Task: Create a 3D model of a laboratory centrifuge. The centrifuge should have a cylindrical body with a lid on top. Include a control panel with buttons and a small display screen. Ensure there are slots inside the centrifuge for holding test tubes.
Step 574:
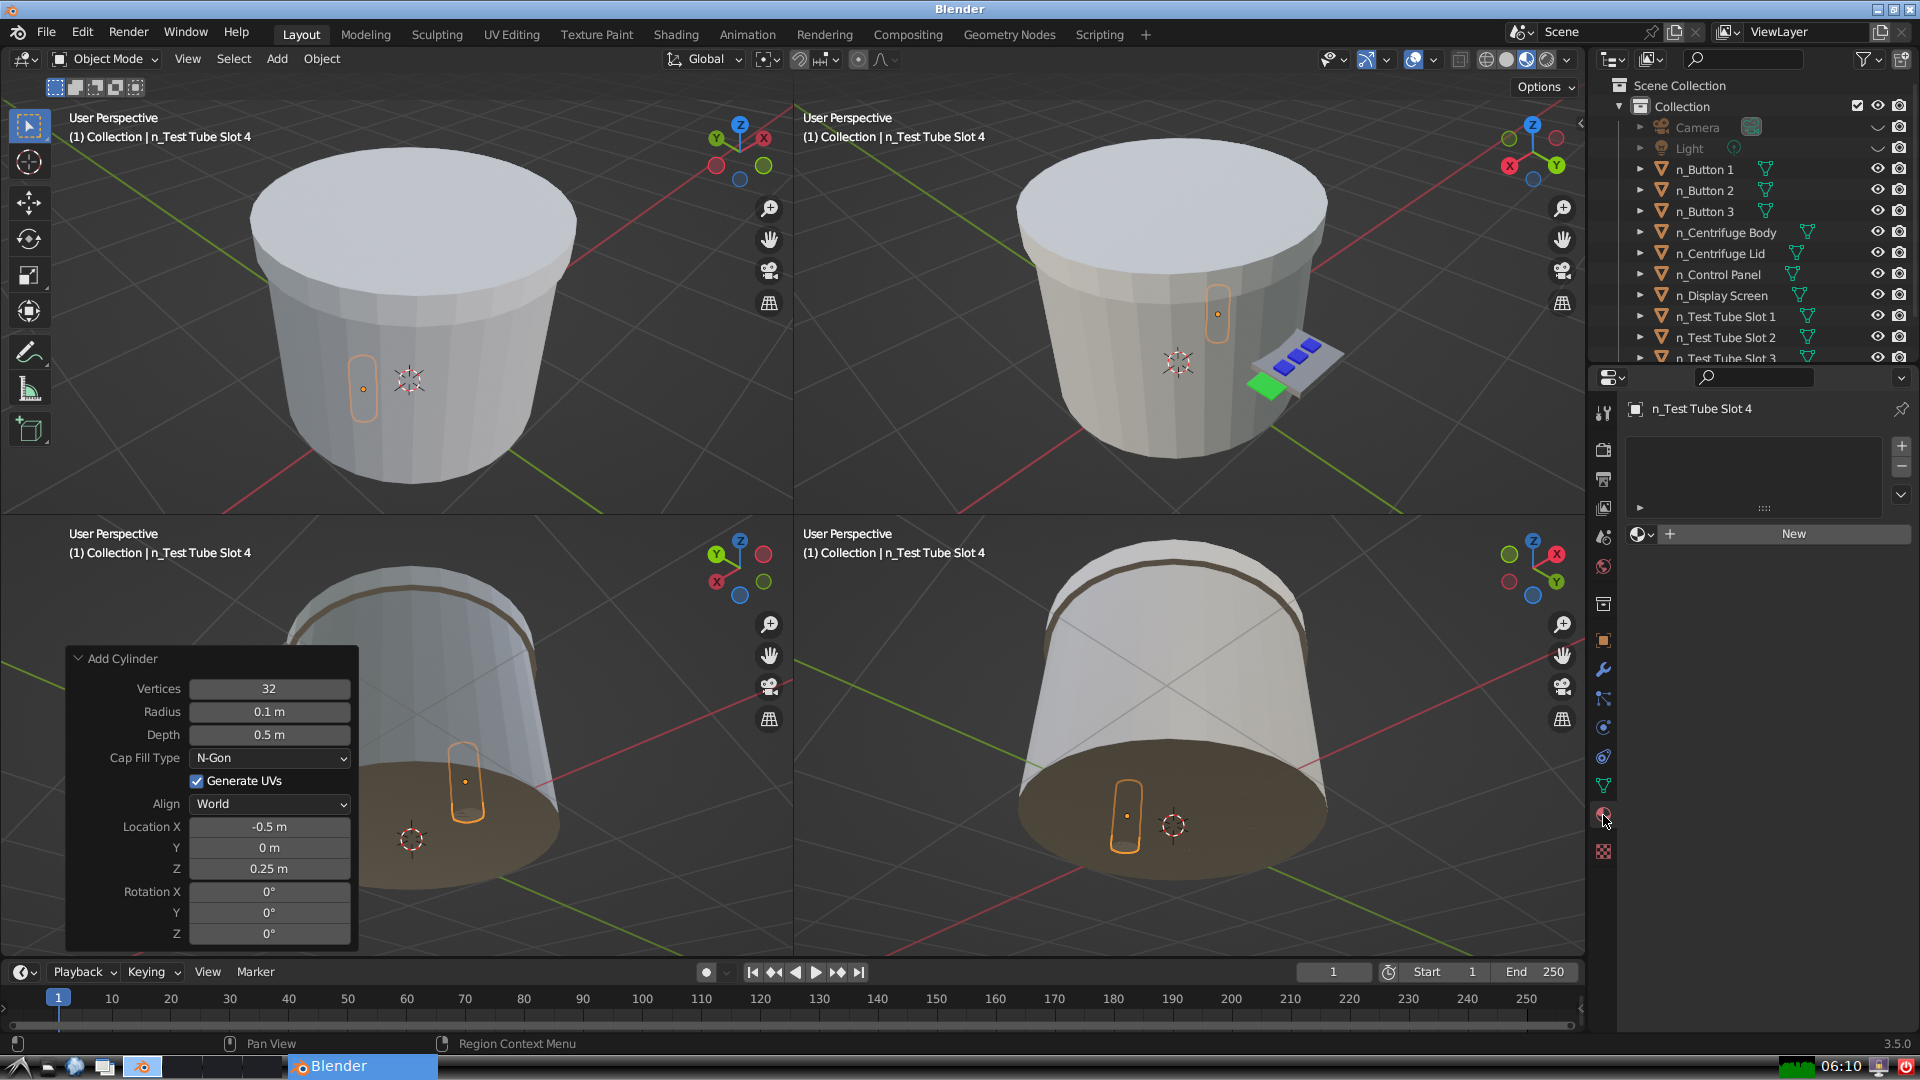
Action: {"mouse_move": [1636, 534]}